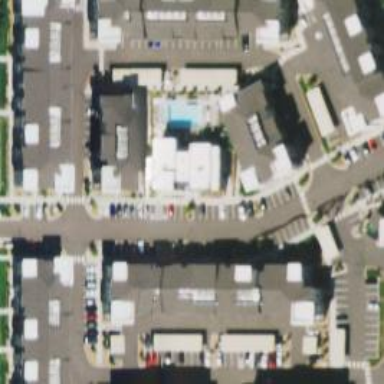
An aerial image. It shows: Residential area with apartments.